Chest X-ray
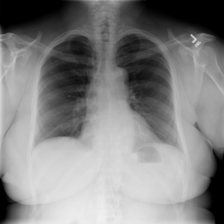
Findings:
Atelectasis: negative
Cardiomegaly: negative
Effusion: negative
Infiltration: negative
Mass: negative
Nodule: negative
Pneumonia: negative
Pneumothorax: negative
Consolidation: negative
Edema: negative
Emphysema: negative
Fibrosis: negative
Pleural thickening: negative
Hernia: negative